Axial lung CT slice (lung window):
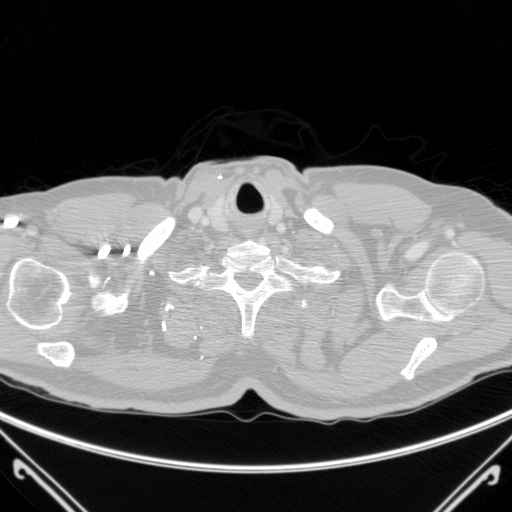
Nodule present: no